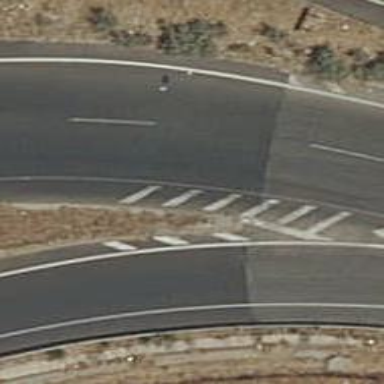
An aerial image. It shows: Asphalt road classified as primary highway.